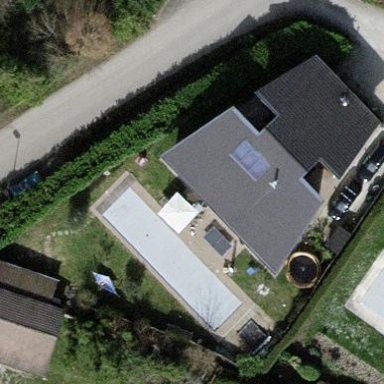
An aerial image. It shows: Swimming pool located in leisure land.